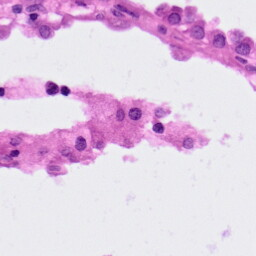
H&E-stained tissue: Lung